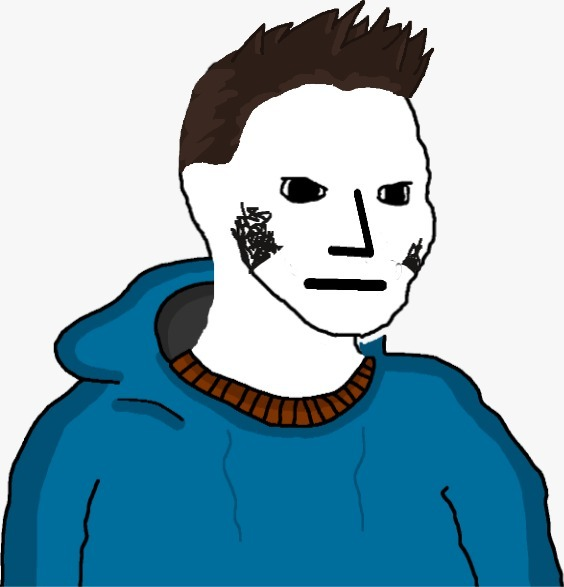
Label: 5_Oomer